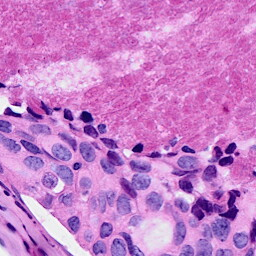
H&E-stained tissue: Breast